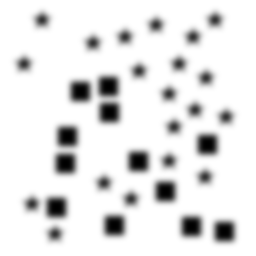
Squares: 12
Triangles: 0
Stars: 20
Total shapes: 32